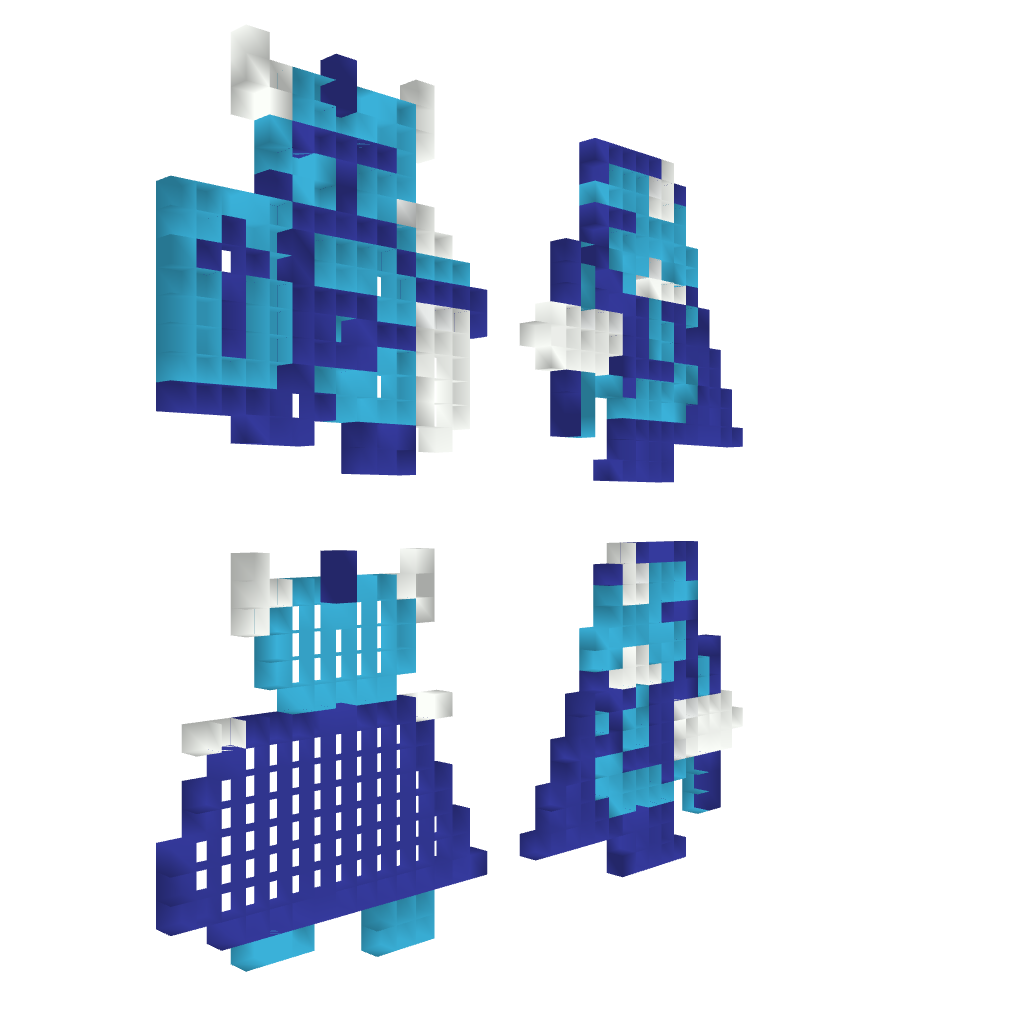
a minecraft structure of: Zelda/NES-Blue Darknut